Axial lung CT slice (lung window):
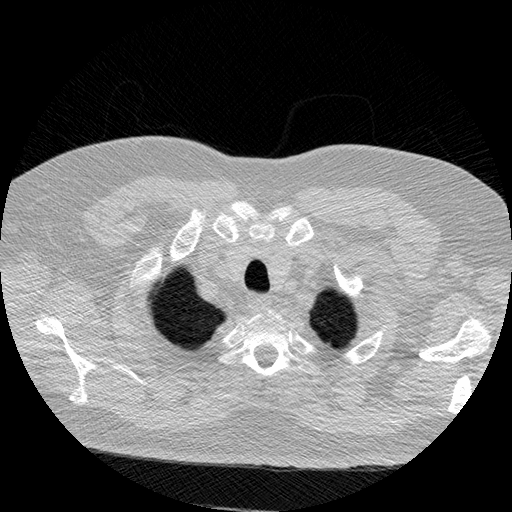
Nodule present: no